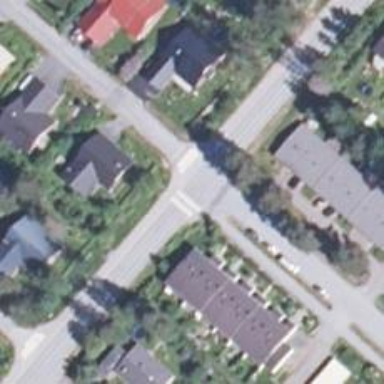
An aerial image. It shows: Uncontrolled crossing on the road.